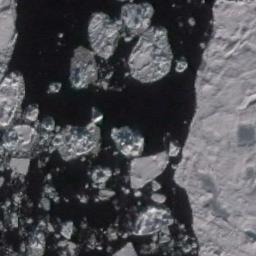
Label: sea_ice